Interaction volume radius: 5 \u00c5
Interaction volume height: 25 \u00c5
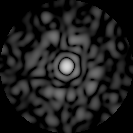
Disorder parameter: 0.8293